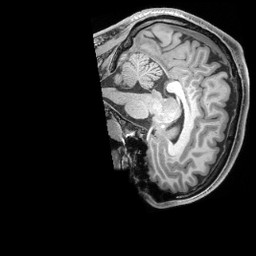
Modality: T1w
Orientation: sagittal
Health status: healthy
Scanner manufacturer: siemens
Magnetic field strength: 3 T
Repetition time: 2.4 s
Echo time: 0.00201 s